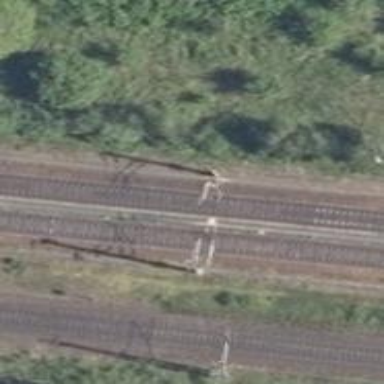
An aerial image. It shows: Milestone along the railway track with catenary mast.